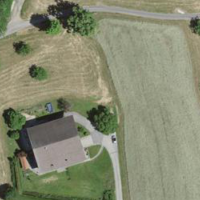
EUNIS habitat code: 24
Species observed at this site:
Sambucus racemosa
Mercurialis perennis